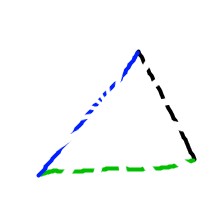
Shape: triangle